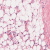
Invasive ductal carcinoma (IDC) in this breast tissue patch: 0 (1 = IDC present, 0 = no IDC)